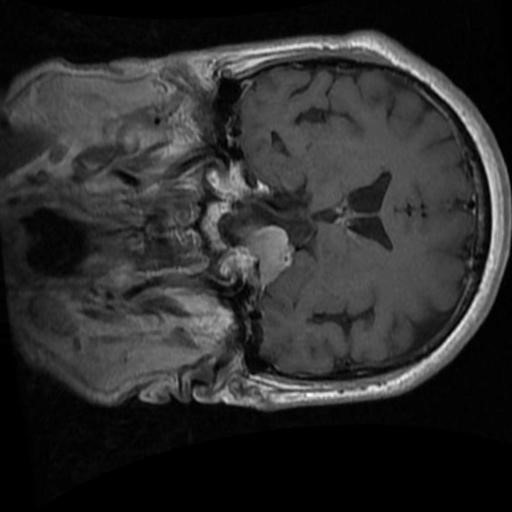
Label: brain_menin